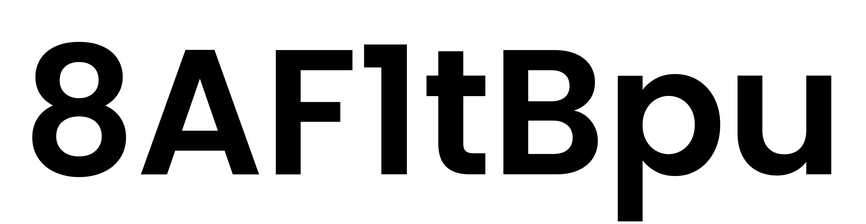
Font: Poppins-SemiBold